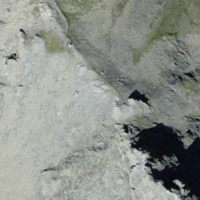
EUNIS habitat code: 48
Species observed at this site:
Jacobaea incana
Bistorta vivipara
Pyrrhocorax pyrrhocorax